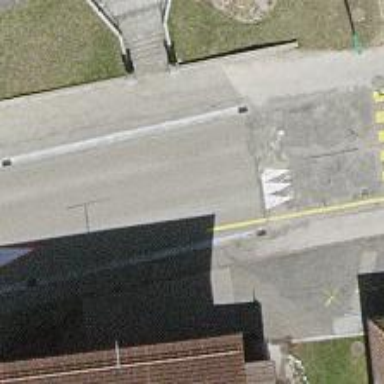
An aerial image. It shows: Secondary road with asphalt surface.